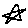
Label: star